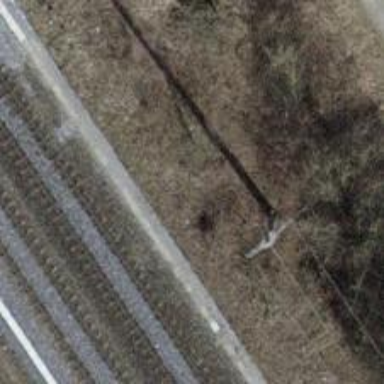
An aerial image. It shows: Concrete power pole.